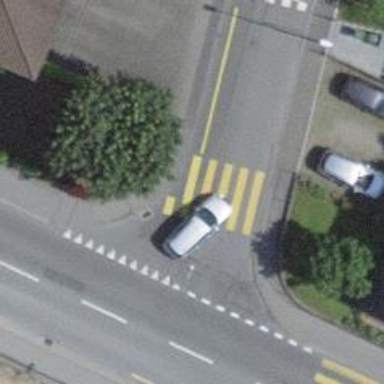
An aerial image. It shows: Kerb barrier.